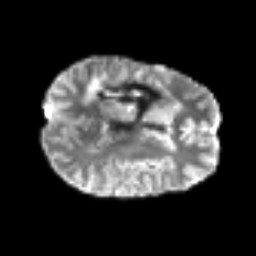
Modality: T2w
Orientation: axial
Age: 31
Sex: female
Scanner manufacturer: siemens
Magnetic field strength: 3 T
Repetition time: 6.1 s
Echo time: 0.101 s